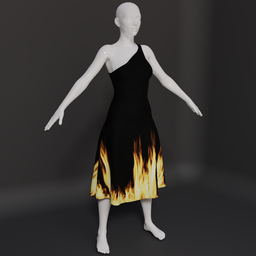
Label: people